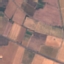
Land use / land cover: PermanentCrop